Question: This is bugging the heck out of me - I can't figure out how to override Bootstrap's styling to remove the 1px gap between the bottom of the menu button and the bottom of the navbar. Here's my fiddle:
<URL>
and here's a screen of what I'm trying to eliminate - the 1px below that anchor:

Any idea how this can be done?
'''
code code
'''
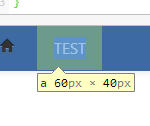
Answer: The fiddle seems to be broken, as it doesn't match the screen shot. So as a general answer, in a situation like this, one option is to set a negative bottom margin on the container. E.g.
'''
{margin-bottom: -1px;}
'''